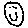
Label: smiley face